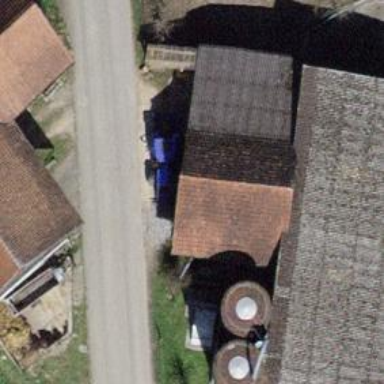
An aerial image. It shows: Veterinary facility.